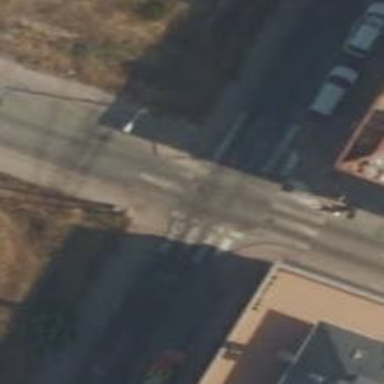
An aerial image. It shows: Road with "give way" sign.